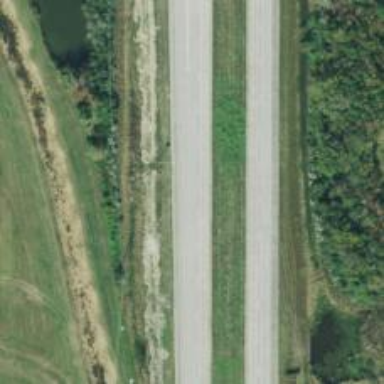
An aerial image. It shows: This image shows trunk highway that functions as expressway.